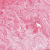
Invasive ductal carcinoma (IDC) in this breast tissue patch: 0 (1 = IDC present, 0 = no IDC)